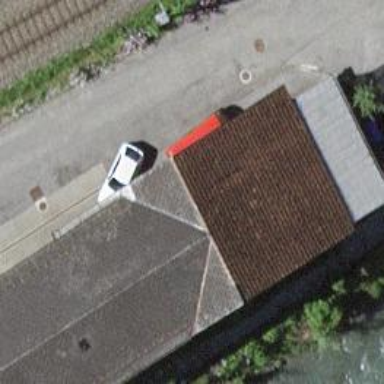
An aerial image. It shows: Car repair shop.